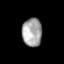
Tissue: prostate
Cell type: Epithelial cells
Senescence score: 0.3597
Nuclear area (px): 558
Mean DAPI intensity: 163.183